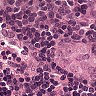
Metastatic tissue present: yes